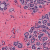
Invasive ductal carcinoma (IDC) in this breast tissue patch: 0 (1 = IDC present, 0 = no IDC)